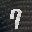
Label: 7